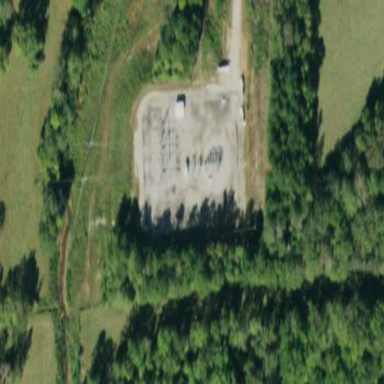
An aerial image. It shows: Distribution power substation secured by fence.